Question: I'm looking for a formula that will automatically return a value based on the date entered in another column.
Here is a photo copy of the spreadsheet with desired results.
 Essentially, I want the number 0,1,2,3 to be returned automatically based on the data entered in column F, which are dates.
Ex.
- In Column 'F', '1/1/2021' is entered. Desired value output in column
'G' is '0'.- No data in column 'F' is entered. Desired value is '1' in
column 'G'.- In Column 'F', a date after '01/01/2020', before '1/1/2021' is entered. Desired value in column 'G' is '3'- In Column 'F', a date before '01/01/2019' is entered. Desired value in column 'G' is '2'
I'm having trouble fitting all of the conditions required into a formula and I've had embarrassingly low levels of success with this. To be frank, I'm not even sure anymore what kind of function should be used for what I'm trying to accomplish. Any help that could be offered would be greatly appreciated.
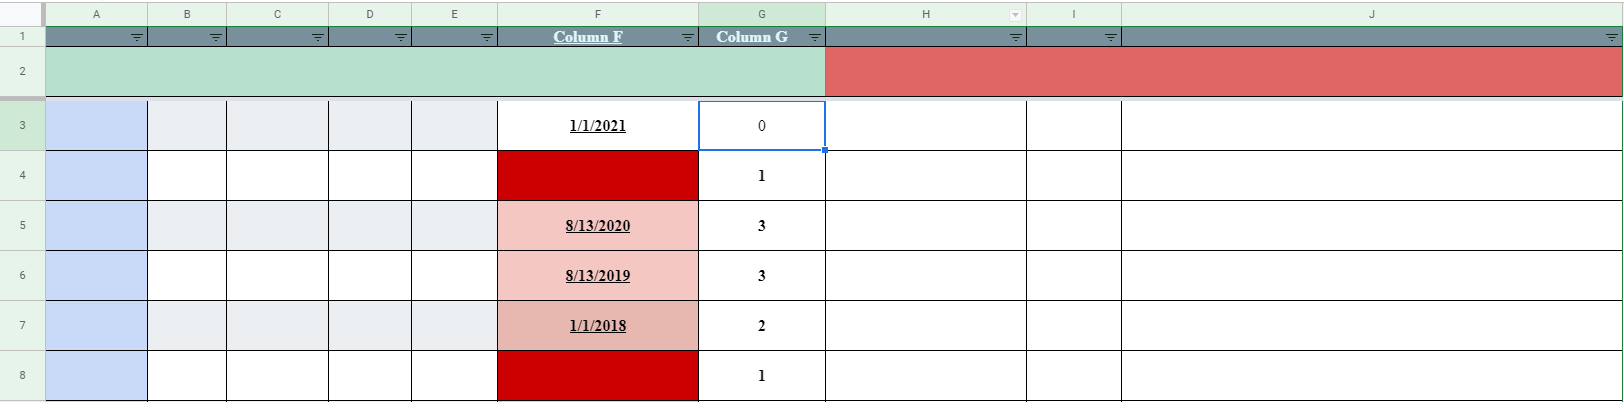
Answer: You can try something like this
'''
=ARRAYFORMULA(
(F2:F=DATE(2021,1,1))*1+
(F2:F="")*2+
(F2:F<DATE(2019,1,1))*(ISDATE_STRICT(F2:F))*3+
(F2:F>=DATE(2020,1,1))*(F2:F<DATE(2021,1,1))*4+
-1
)
'''
<URL>